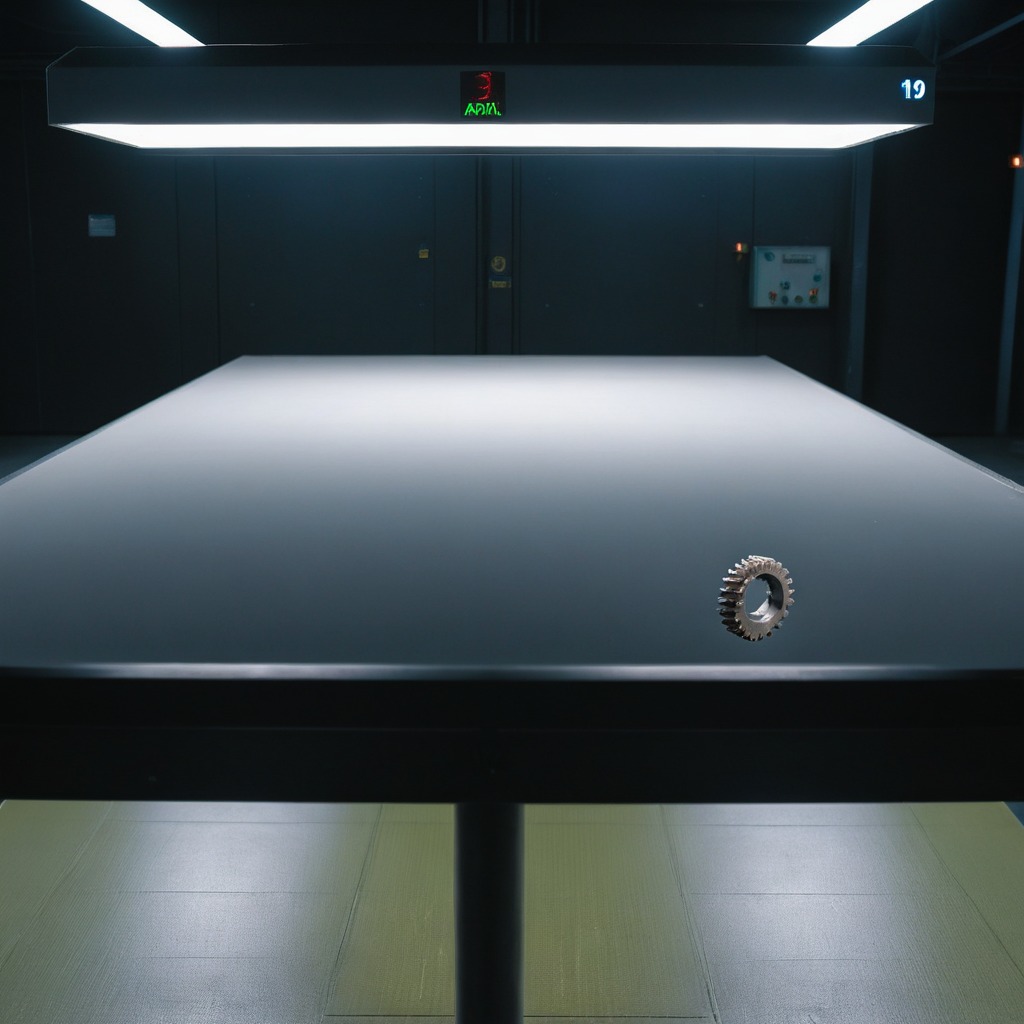
A steel gear with teeth is lying on a clean empty table in a railway signal maintenance room lit by harsh overhead fluorescents.